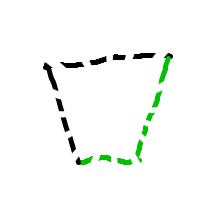
Shape: trapezoid